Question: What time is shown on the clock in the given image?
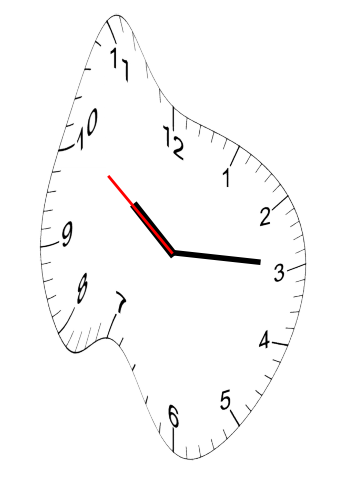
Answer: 10:14:51